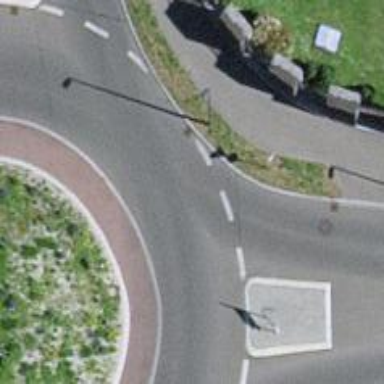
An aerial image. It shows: Road with "give way" sign.